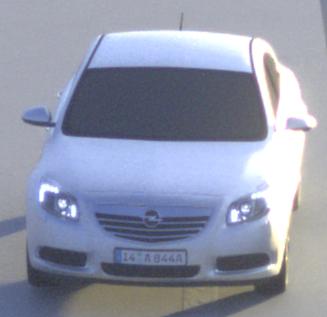
Make: Opel
Model: Insignia 1.6
Detailed model: Insignia (A) Notch Back
Model produced from: 2008/11
Model produced until: 2008/12
Doors: 4
Color: white
Road condition: dry road
Daytime: sunrise or sunset
Contrast: high contrast